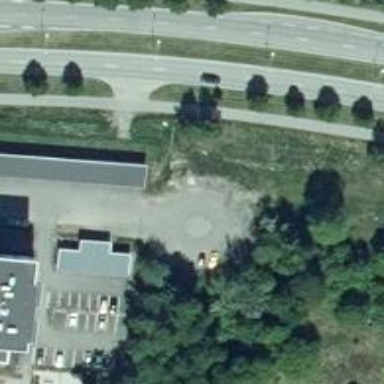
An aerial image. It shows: Mini roundabout on the road.